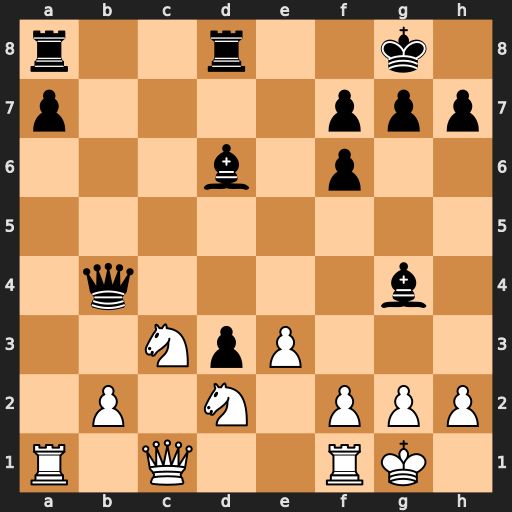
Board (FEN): r2r2k1/p4ppp/3b1p2/8/1q4b1/2NpP3/1P1N1PPP/R1Q2RK1
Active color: w
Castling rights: -
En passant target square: -
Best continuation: Ra4 Qxa4 Nxa4